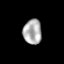
Tissue: skin
Cell type: Others
Senescence score: 0.2403
Nuclear area (px): 448
Mean DAPI intensity: 175.638